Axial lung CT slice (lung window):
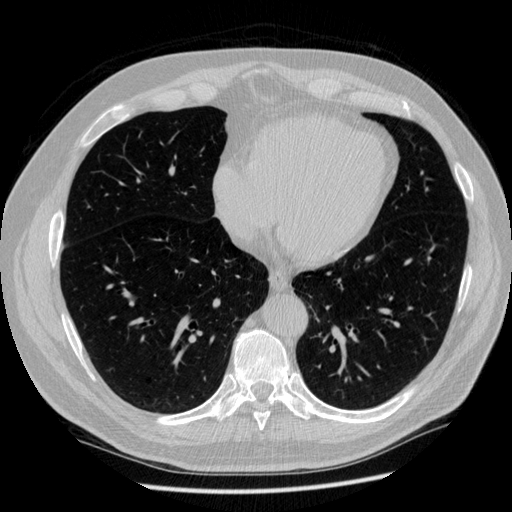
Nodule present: no